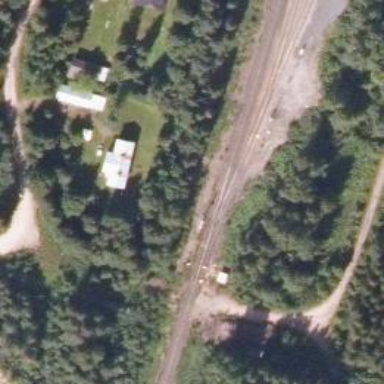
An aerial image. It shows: Continuous rail railway with electrified contact line.